Aerial crown-view tile of a tropical tree (Barro Colorado Island, Panama), acquired 20250512:
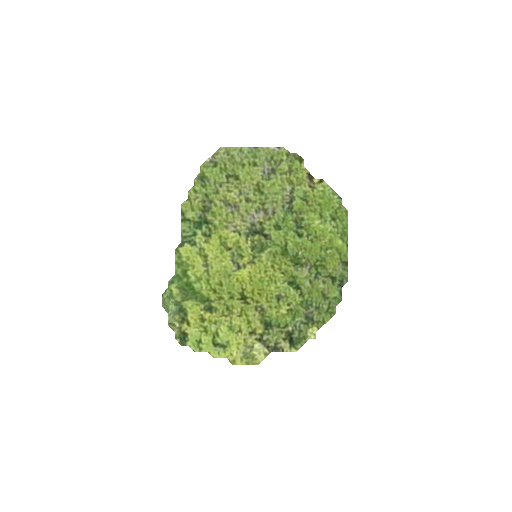
Species: Cassipourea elliptica
GBIF accepted scientific name: Cassipourea elliptica
Crown area: 45.213 m²